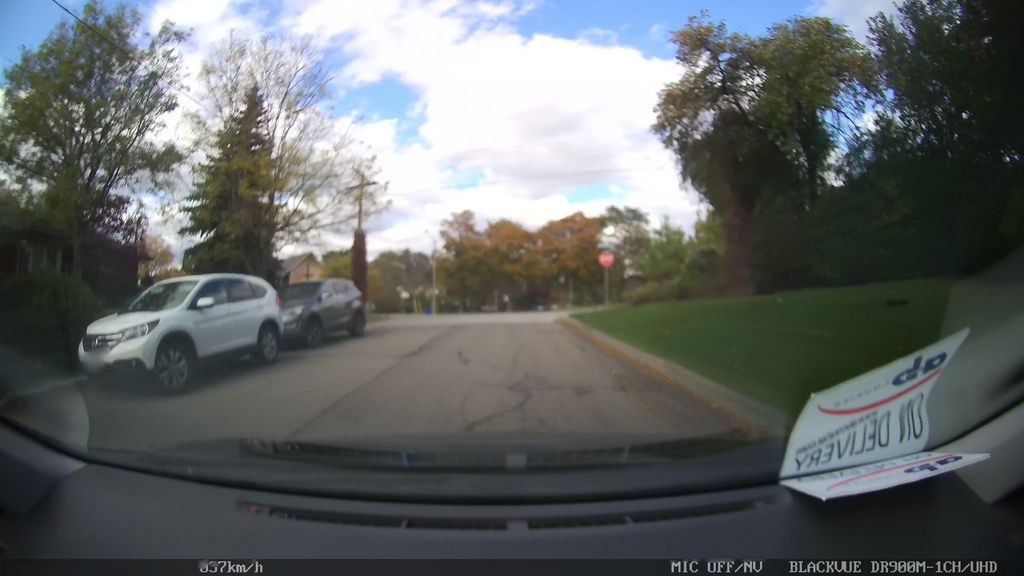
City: toronto